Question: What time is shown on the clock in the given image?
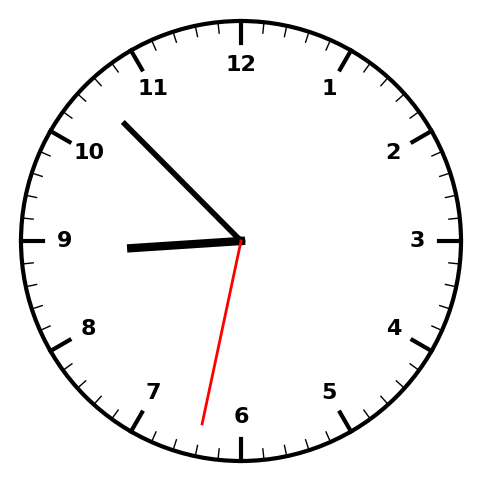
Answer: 08:52:32